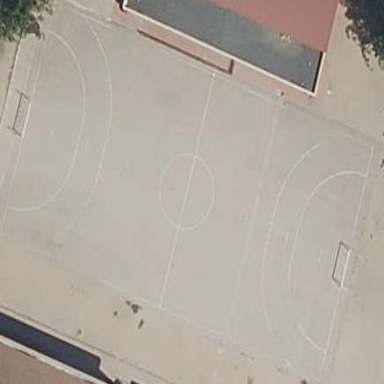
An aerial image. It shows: Futsal pitch for leisure and sports activities.